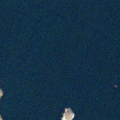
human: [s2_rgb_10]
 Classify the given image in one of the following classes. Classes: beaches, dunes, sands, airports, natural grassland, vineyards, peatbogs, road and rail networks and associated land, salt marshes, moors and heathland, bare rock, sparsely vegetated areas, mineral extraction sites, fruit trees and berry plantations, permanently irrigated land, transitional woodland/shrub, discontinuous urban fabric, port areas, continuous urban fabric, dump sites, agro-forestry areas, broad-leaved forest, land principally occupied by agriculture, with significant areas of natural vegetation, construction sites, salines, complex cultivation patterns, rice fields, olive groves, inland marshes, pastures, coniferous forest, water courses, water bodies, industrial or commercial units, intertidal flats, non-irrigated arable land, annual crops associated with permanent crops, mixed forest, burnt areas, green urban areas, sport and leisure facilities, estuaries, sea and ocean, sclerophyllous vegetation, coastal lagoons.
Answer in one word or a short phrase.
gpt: sea and ocean